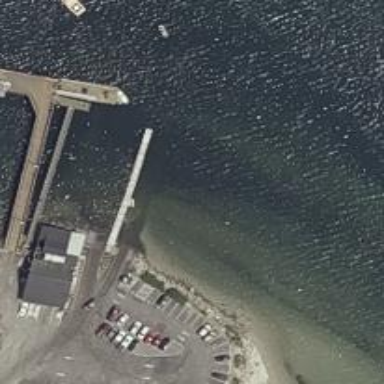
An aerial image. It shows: Slipway on leisure land.